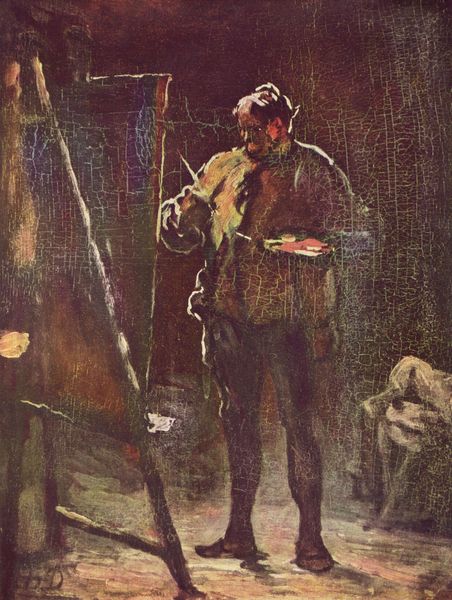
Titel: Der Maler vor der Staffelei
Künstler: Honoré Daumier
Standort: Washington (District of Columbia)
Institution: The Phillips Collection
Schlagwörter: blau, dunkel, gemälde, mann, schatten, weiß, gelb, grün, ocker, braun, frankreich, grau, haar, holz, licht, nacht, orange, raum, schwarz, stuhl, ölbild, blick, rot, tuch, malerei, bart, hemd, hose, jacke, arm, barock, stehen, bild, portrait, porträt, schauen, signatur, öl, boden, gewand, haare, interieur, mantel, pose, realismus, stehend, decke, sack, beine, sprung, düster, sitz, italien, haltung, schuhe, moderne, russland, farben, risse, farbe, sigantur, beleuchtung, hocker, duktus, holzboden, atelier, ganzfigurig, maler, muse, staffelei, athmosphäre, selbstporträt, strümpfe, hell dunkel, maske, fuss, künstler, selbstbildnis, kittel, leinwand, stiefel, malen, palette, pinsel, rom, daumier, ganzfigur, rückansicht, pantoffel, selbstportrait, werkstatt, eiss, firnis, strumpfhose, wams, licht und schatten, strumpfhosen, stafelei, atellier, genie, studio, riss, bildhauer, architekt, pallette, fraben, grüm, selbst, sprünge, atelierszene, selbstdarstellung, malend, krakelee, malere, honore, porträt selbstporträt selbstpo, selbsporträt, selbstporträr, pinsl, malbert, kraquele